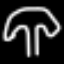
Label: mushroom